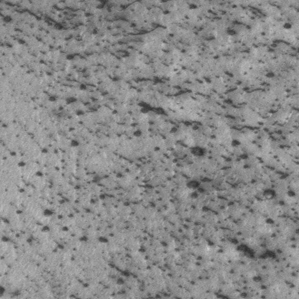
Label: frost